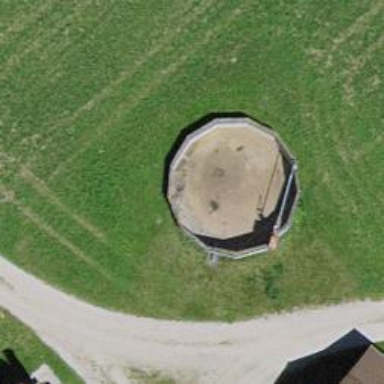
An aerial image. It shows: Slurry tank building.